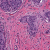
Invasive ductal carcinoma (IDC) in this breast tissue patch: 0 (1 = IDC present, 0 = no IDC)